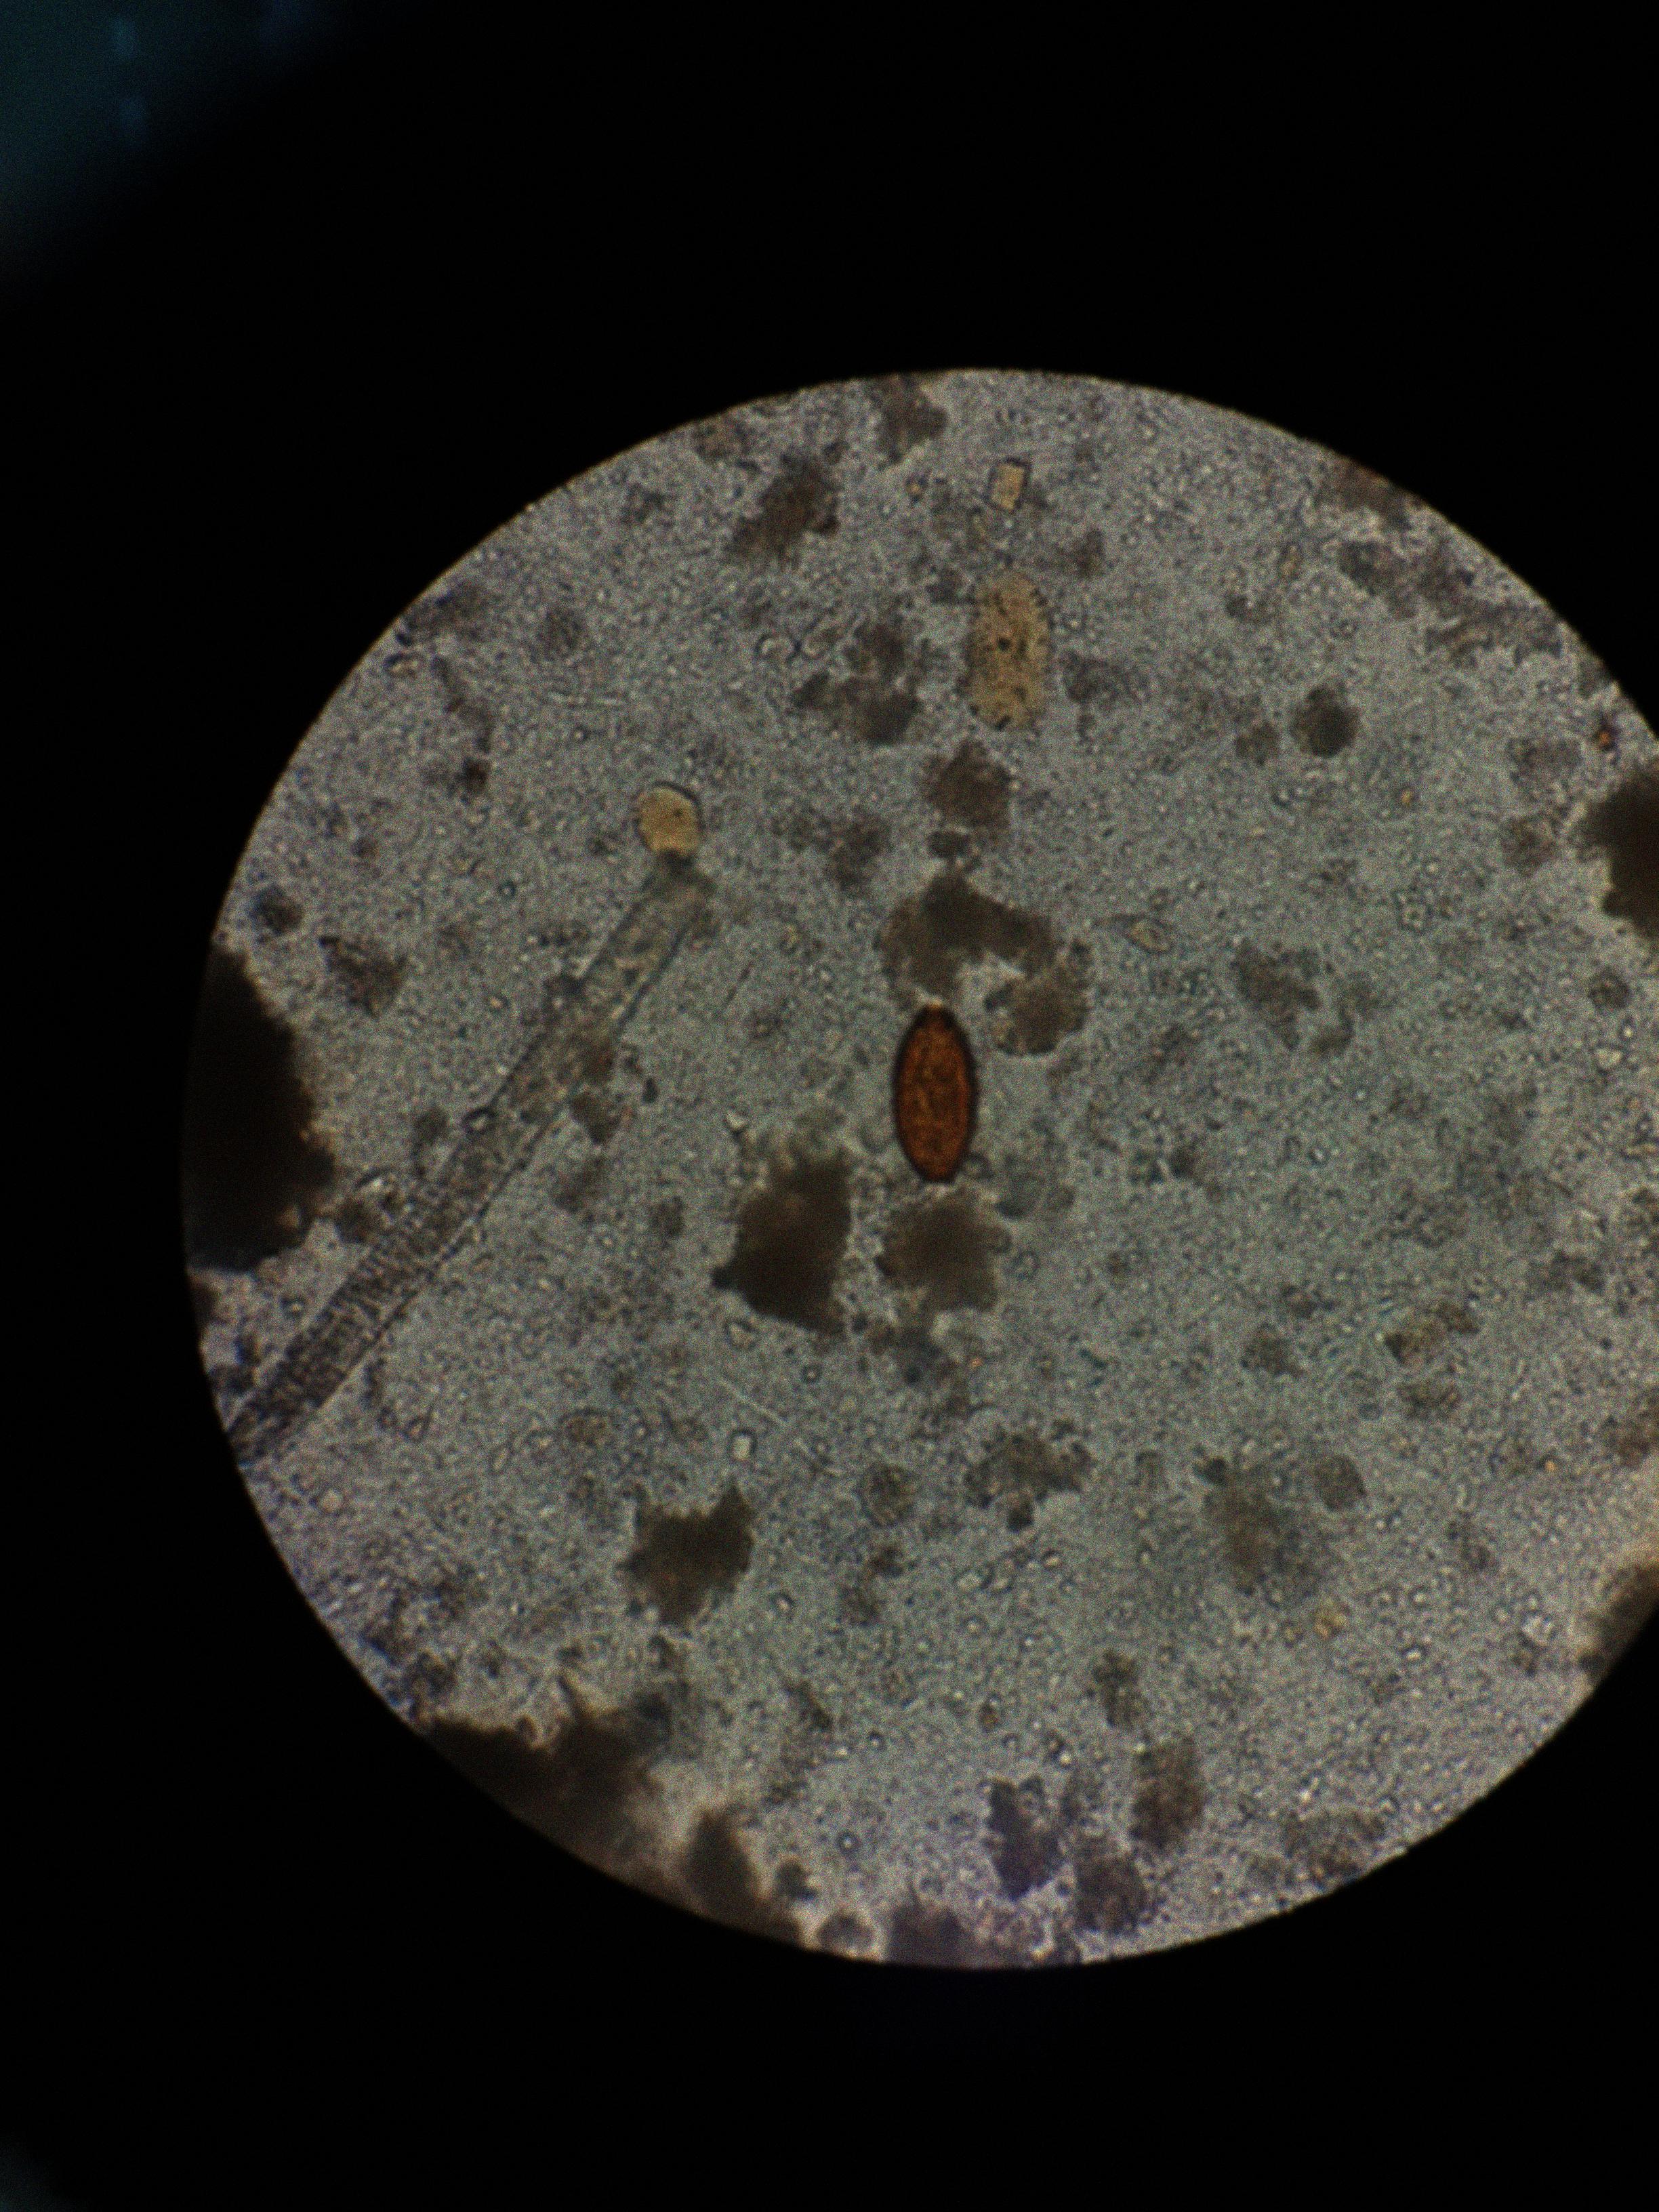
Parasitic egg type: Trichuris trichiura